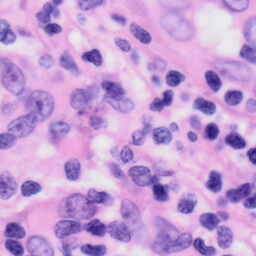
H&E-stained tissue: Skin